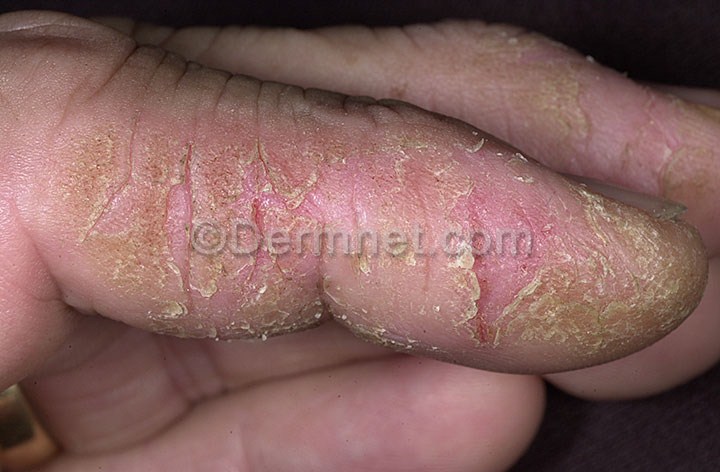
Disease: Eczema Photos